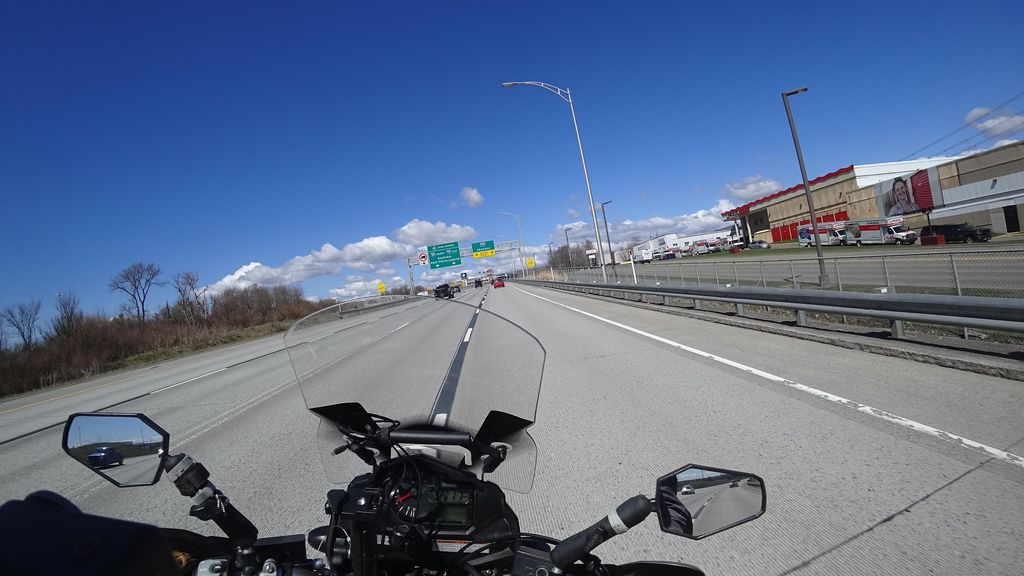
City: quebec_city